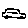
Label: car